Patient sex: M
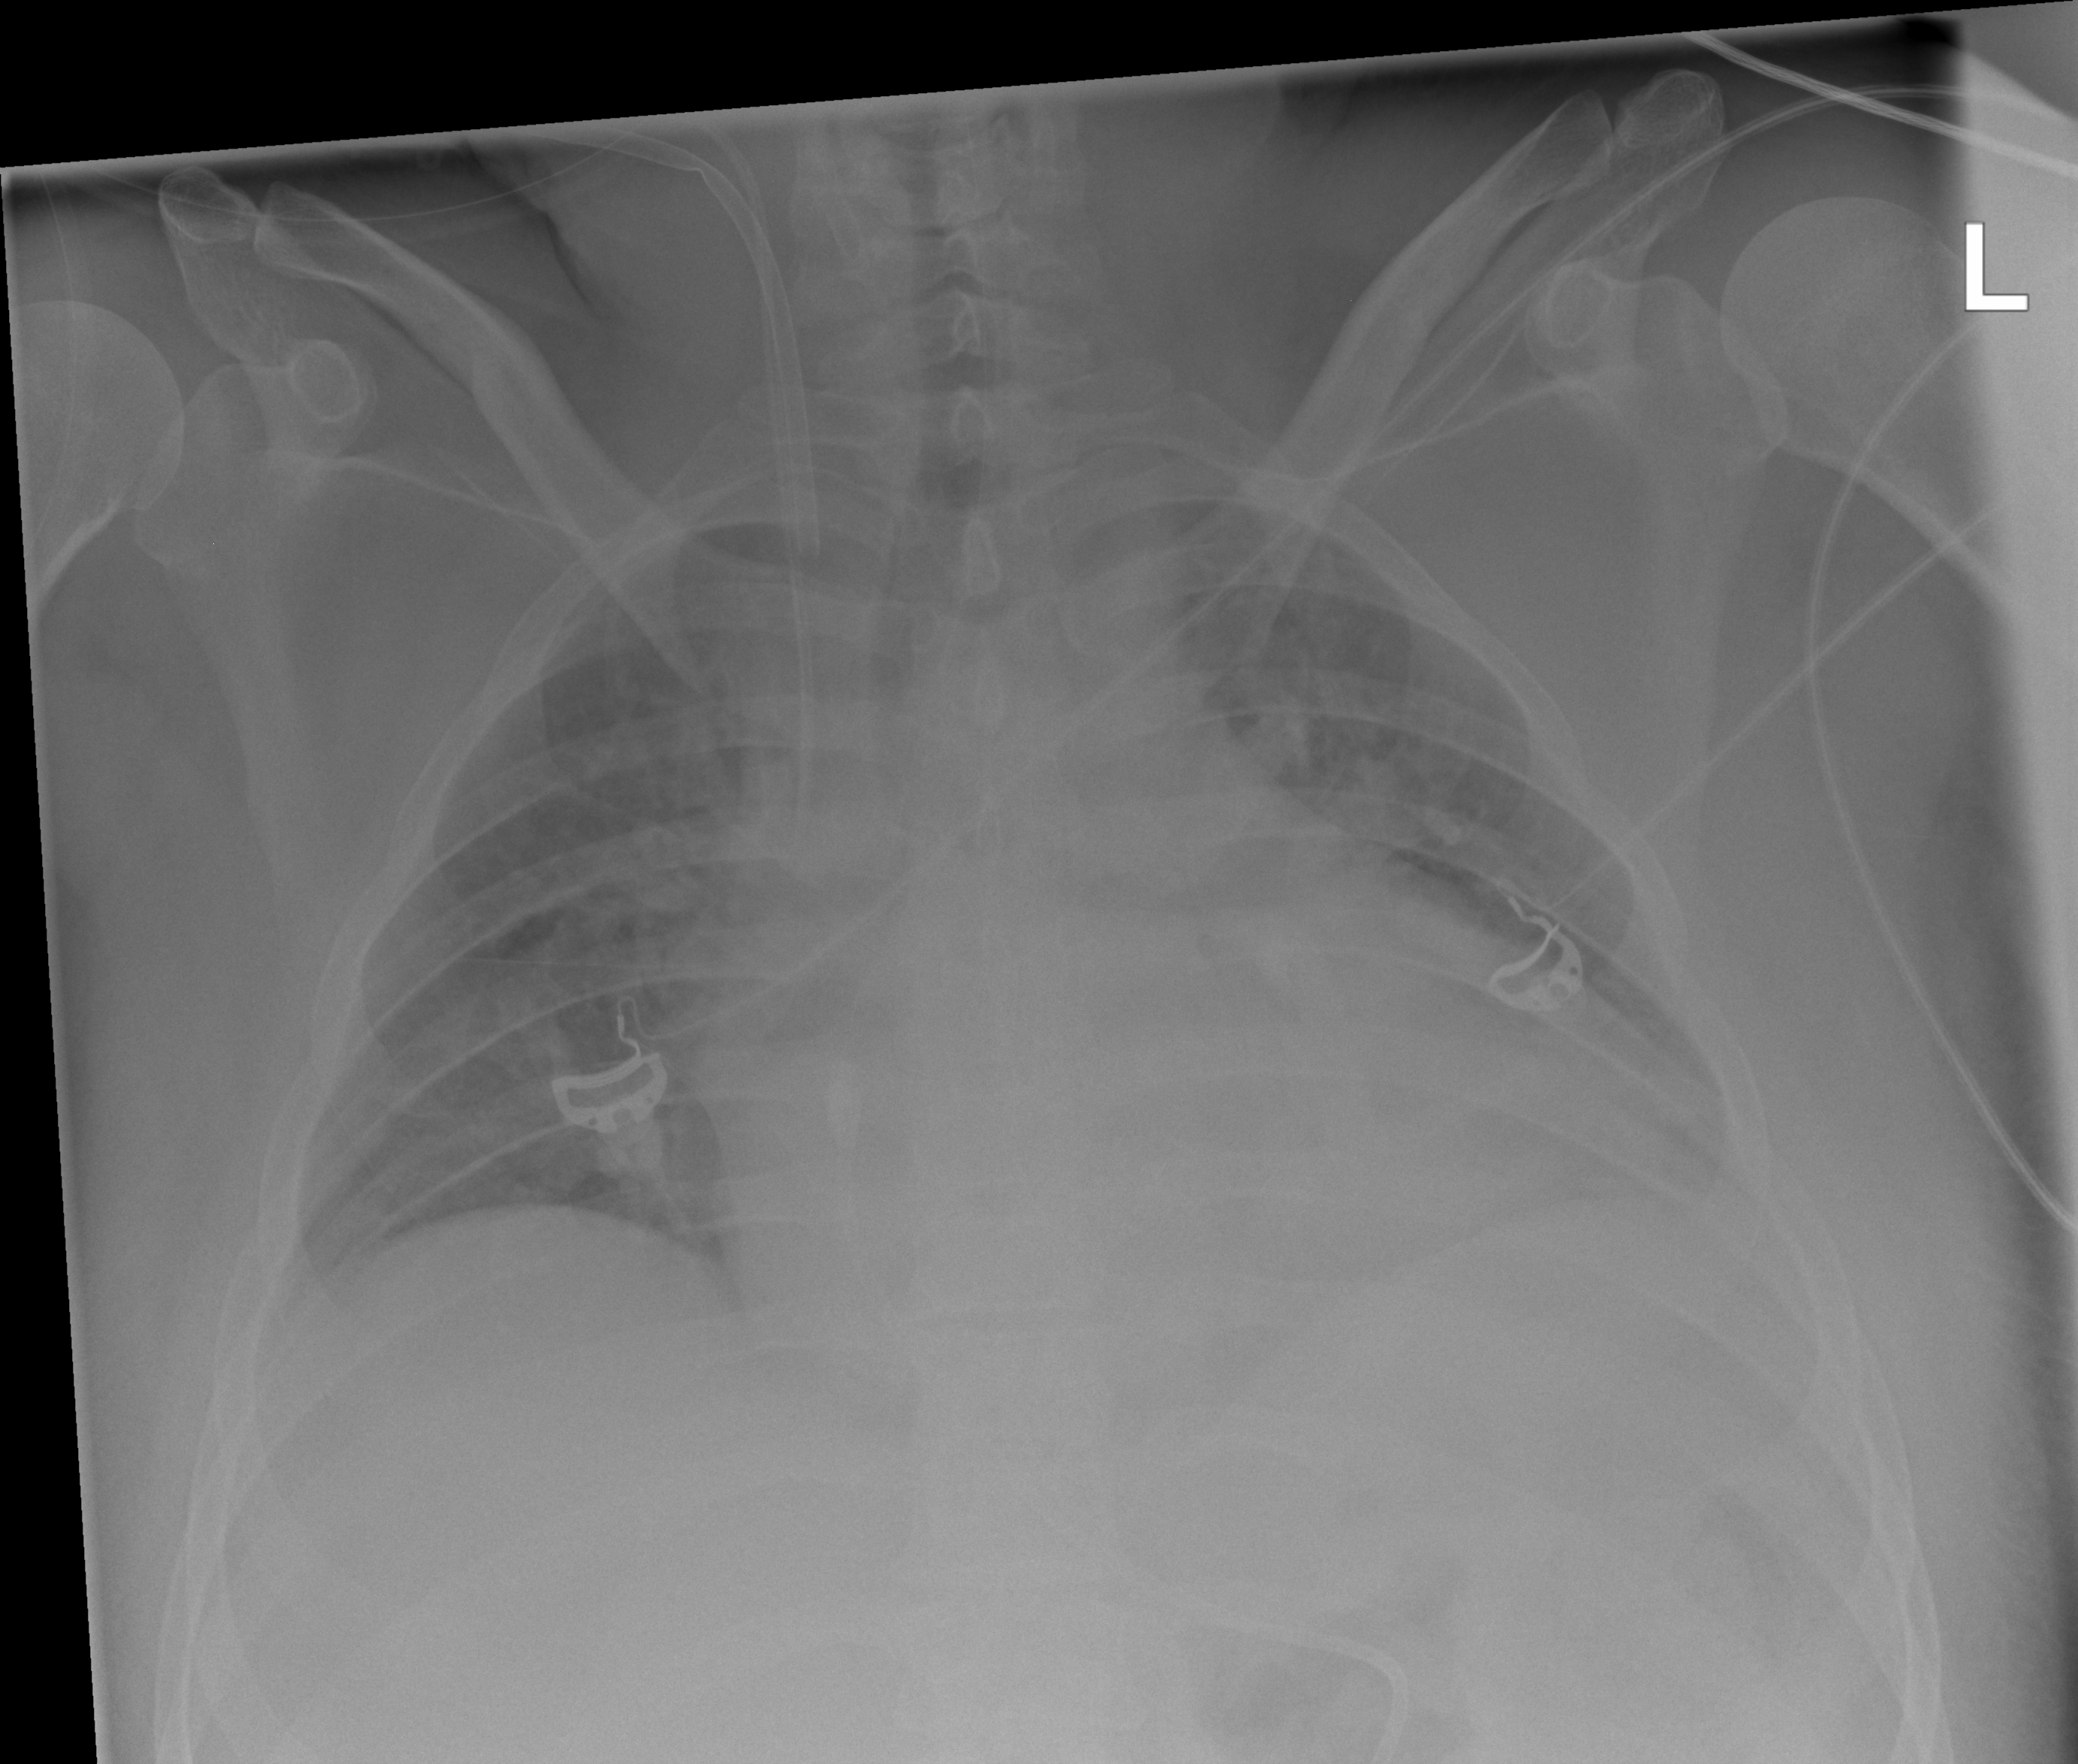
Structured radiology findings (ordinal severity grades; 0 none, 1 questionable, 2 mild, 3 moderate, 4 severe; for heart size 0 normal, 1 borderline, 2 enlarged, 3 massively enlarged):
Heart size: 3
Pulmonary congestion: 0
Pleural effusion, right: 0
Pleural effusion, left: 0
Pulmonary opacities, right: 0
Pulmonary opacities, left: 0
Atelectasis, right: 0
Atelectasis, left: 0